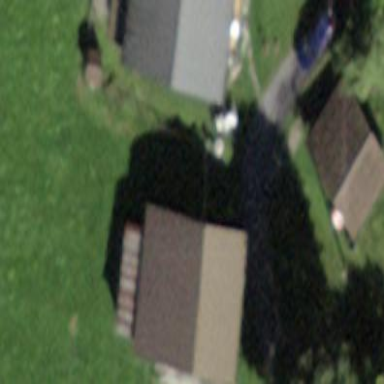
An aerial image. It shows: Rural barn.